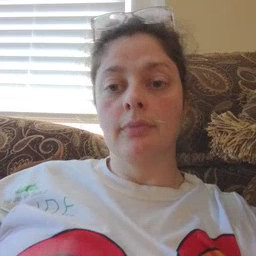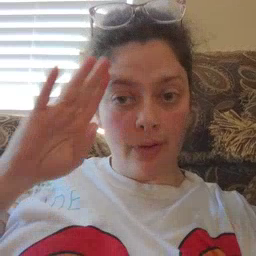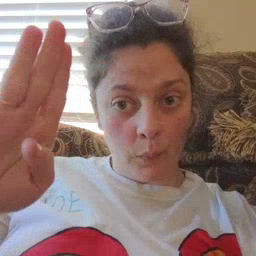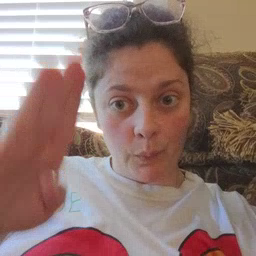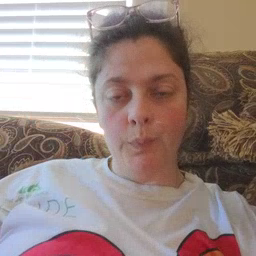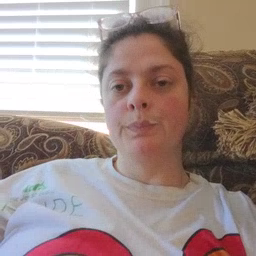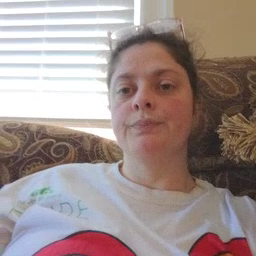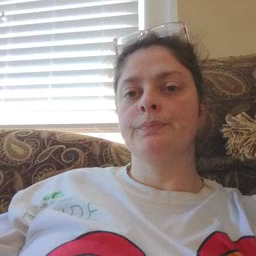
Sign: hello